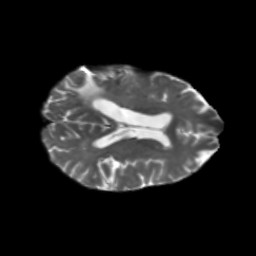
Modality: T2w
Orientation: axial
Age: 58
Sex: female
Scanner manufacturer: siemens
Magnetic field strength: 3 T
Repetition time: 5.47 s
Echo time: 0.0854 s